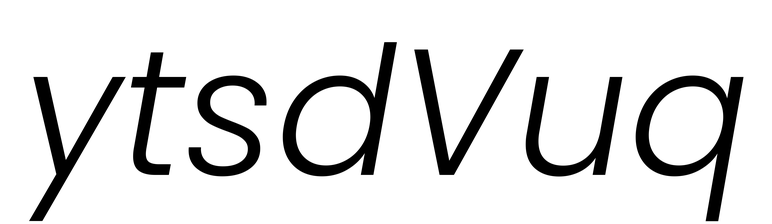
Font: Poppins-LightItalic